Question: Here is my problem:
I want to change the 'editText' text size in my java code. I have already defined its height and width. The issue is I want to set the text size in a way that the text appears completely in the 'editText' and also its weight and height won't be changed. Here is my 'editText' parameters definition and a snapshot of my UI (et[][] is my 'editText's):
'''
LayoutParams params = new LayoutParams(
LayoutParams.WRAP_CONTENT,
LayoutParams.WRAP_CONTENT
);
params.setMargins(5, 5, 5, 5);
et[z][0].setText(tmpDate);
et[z][0].setLayoutParams(params);
et[z][0].setTextSize(10);
et[z][0].setWidth(45);
et[z][0].setHeight(30);
et[z][1].setText(tmpMoney);
et[z][1].setLayoutParams(params);
et[z][1].setWidth(90);
et[z][1].setHeight(30);//this one is without setTextSize
'''

As you can see, the shape and the margins for first 'editText' is changed when I add 'setTextSize'
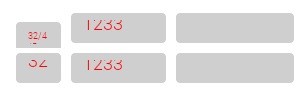
Answer: You need to remove the padding from the editText (and probably set the gravity property to "center"). If the edittext doesn't has any padding, then you're probably using a nine-patch drawable that you should change (if this is the case I recommend you to create an xml drawable for your edittext's background).
If you need any further help let us now.
Hope it helps.